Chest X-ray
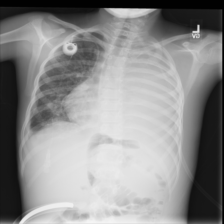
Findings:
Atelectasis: positive
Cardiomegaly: positive
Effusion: positive
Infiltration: positive
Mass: positive
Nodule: negative
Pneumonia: negative
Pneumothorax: negative
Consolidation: negative
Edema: negative
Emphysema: negative
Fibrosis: negative
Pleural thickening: negative
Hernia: negative